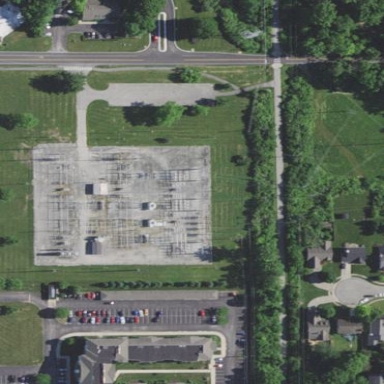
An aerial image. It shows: Outdoor power substation surrounded by fence. The substation is specifically for distribution purposes.